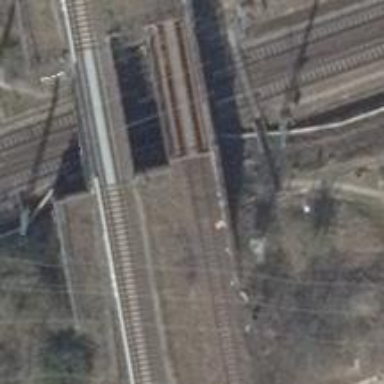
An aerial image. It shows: Bridge with contact line electrification.